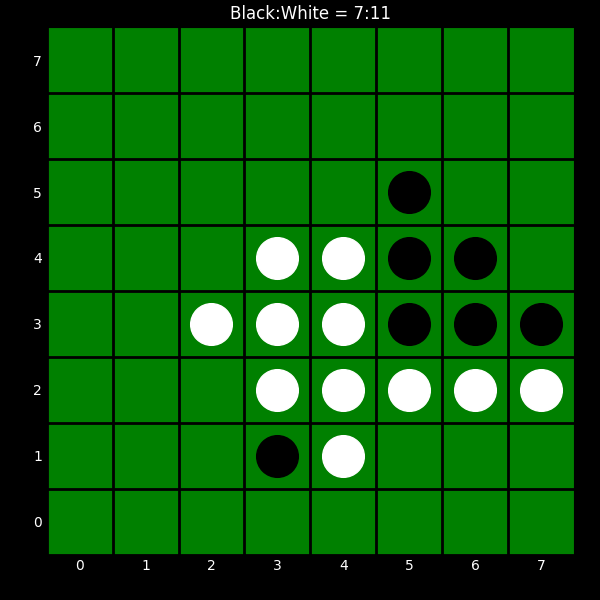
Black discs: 7
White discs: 11